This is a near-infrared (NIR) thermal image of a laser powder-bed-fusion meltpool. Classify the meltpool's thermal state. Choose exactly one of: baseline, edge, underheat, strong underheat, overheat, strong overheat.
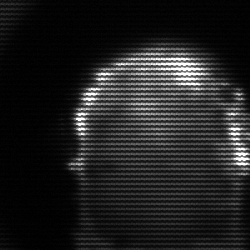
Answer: baseline